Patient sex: M
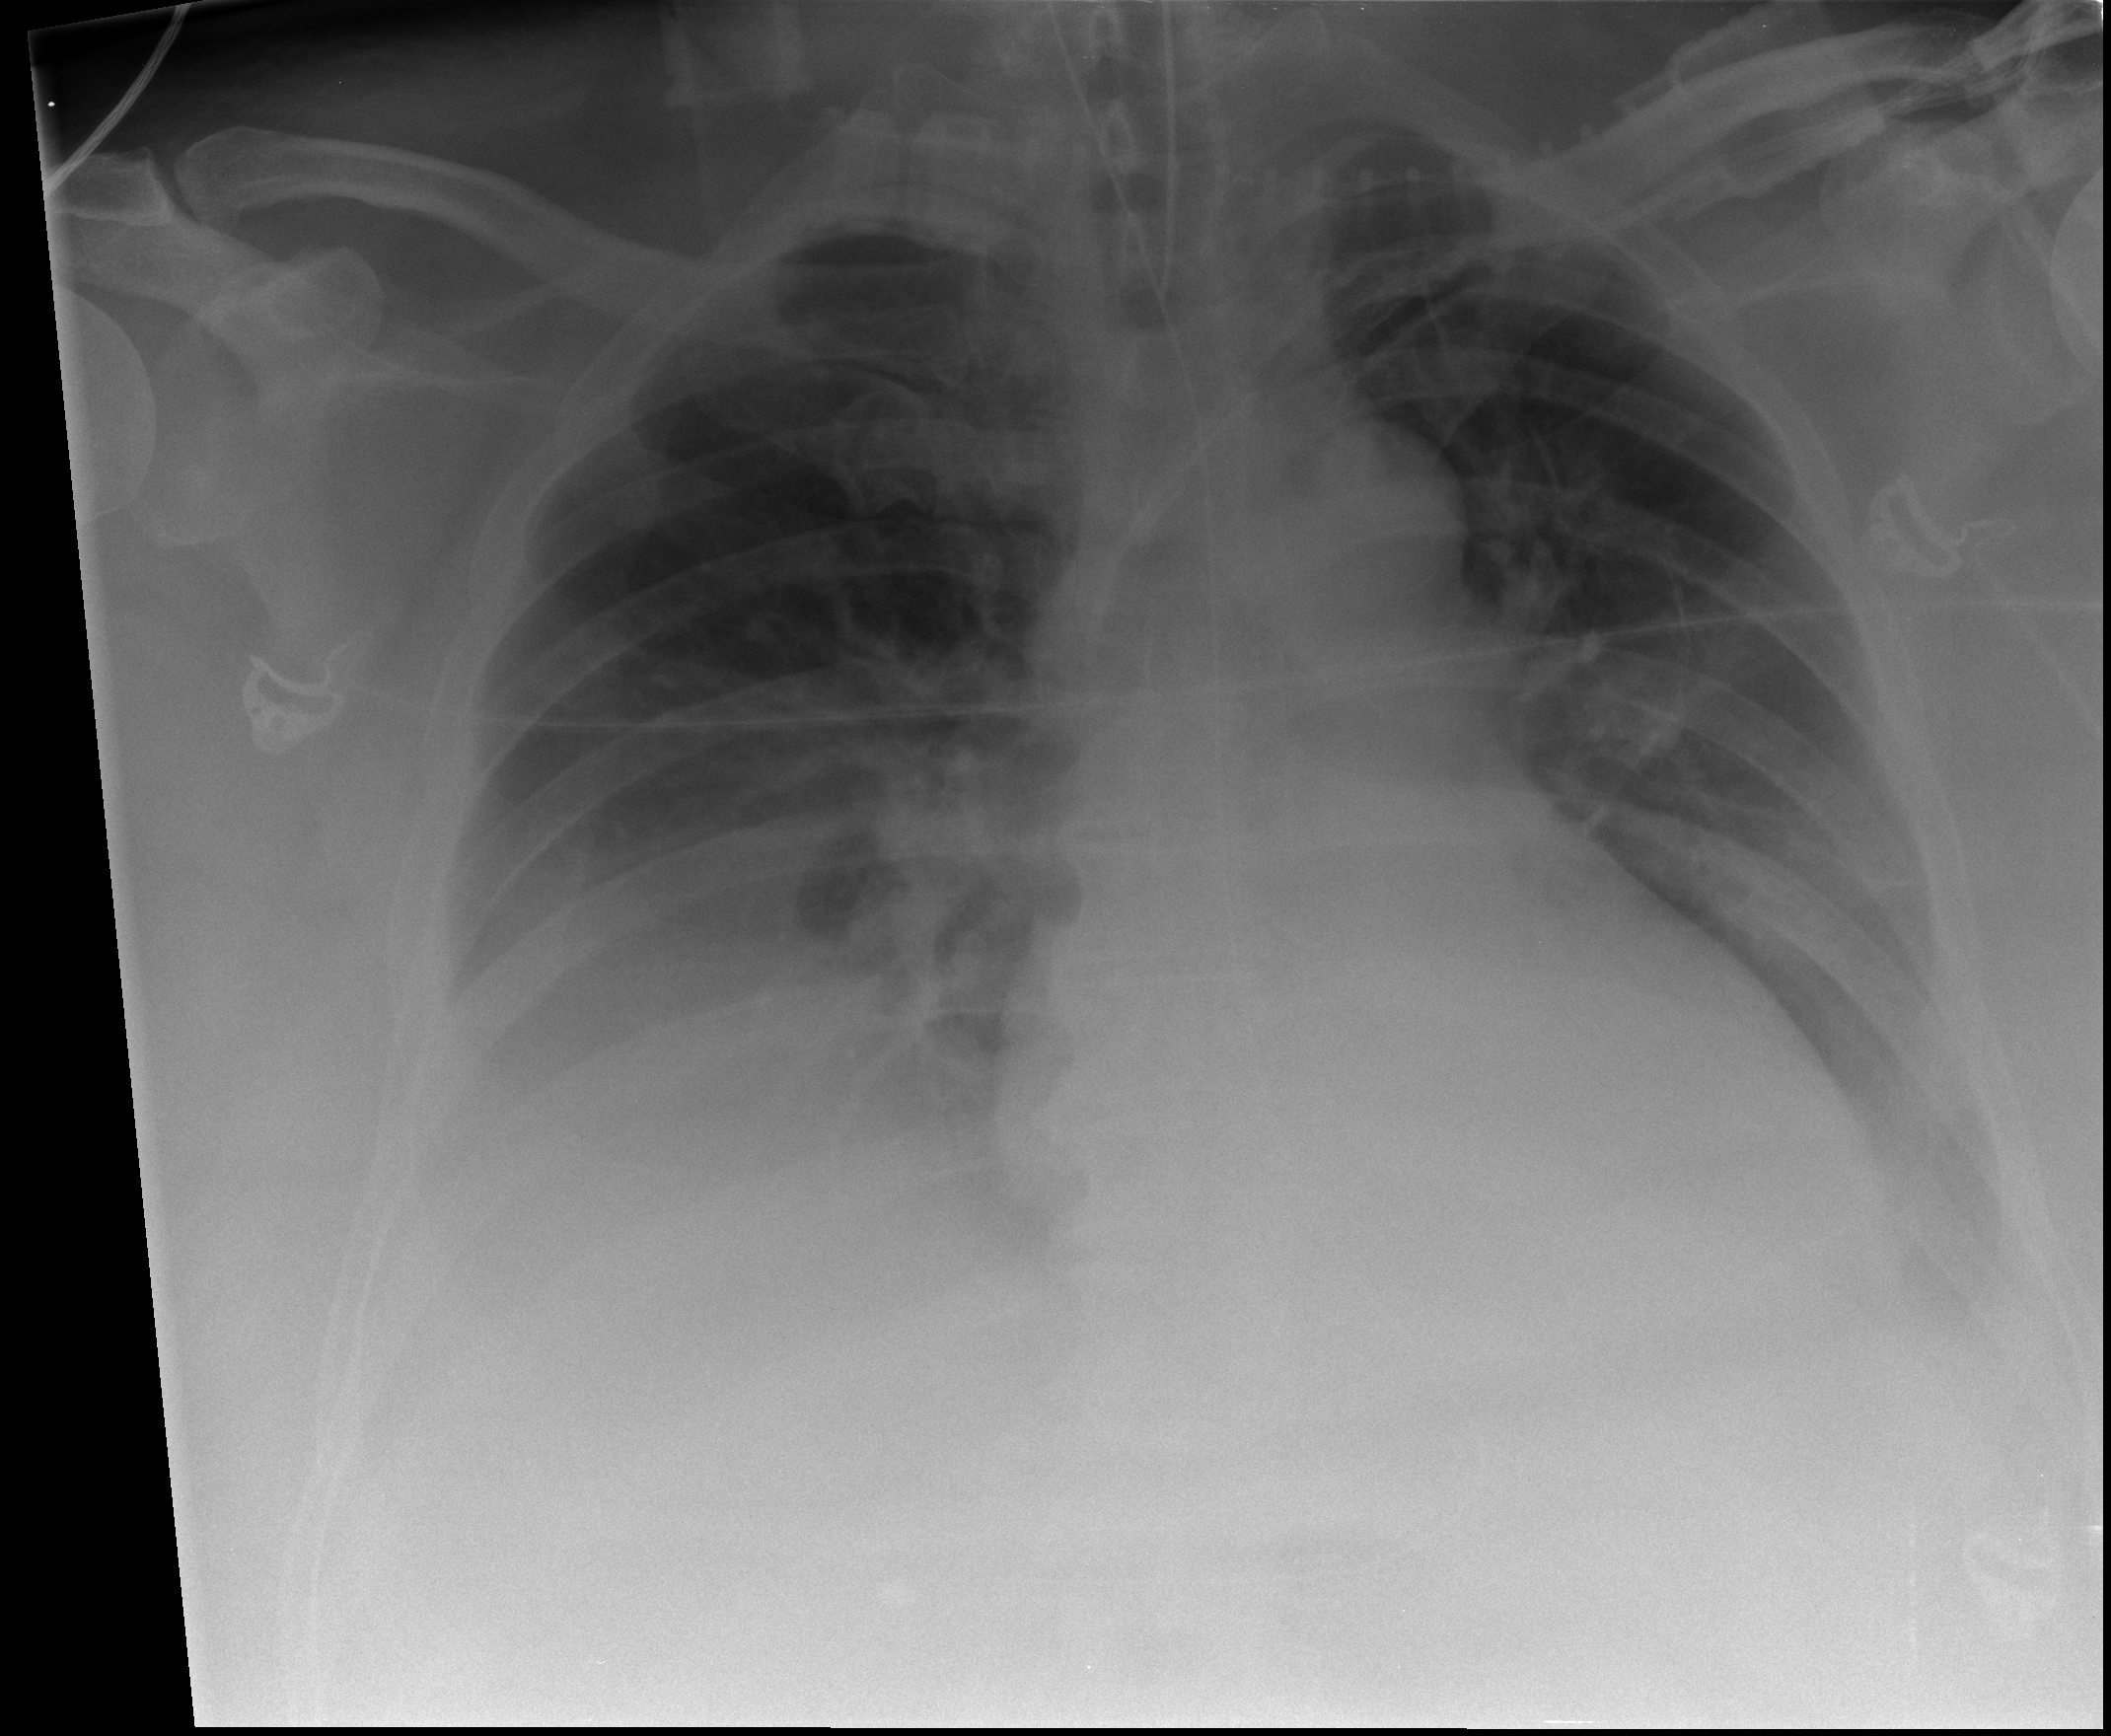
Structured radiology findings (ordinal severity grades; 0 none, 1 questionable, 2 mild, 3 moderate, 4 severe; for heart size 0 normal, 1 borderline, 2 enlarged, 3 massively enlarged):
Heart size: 1
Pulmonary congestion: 1
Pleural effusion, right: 2
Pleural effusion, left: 1
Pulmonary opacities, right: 0
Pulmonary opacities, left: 0
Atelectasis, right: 2
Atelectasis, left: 2